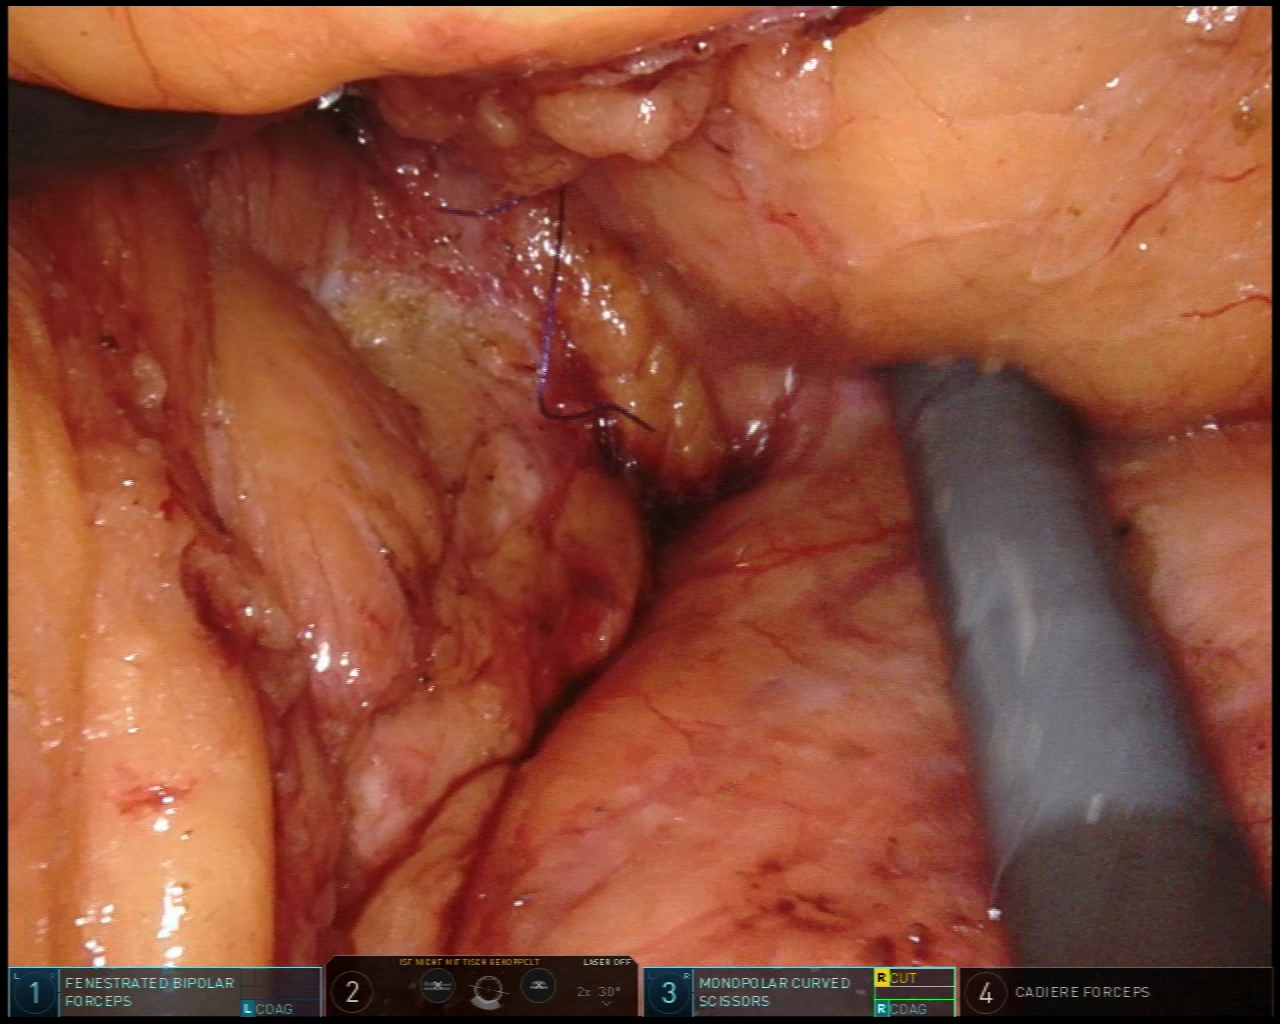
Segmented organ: pancreas
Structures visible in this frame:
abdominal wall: no
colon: no
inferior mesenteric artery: no
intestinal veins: no
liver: no
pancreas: yes
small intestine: no
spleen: no
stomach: no
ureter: no
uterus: no
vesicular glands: no